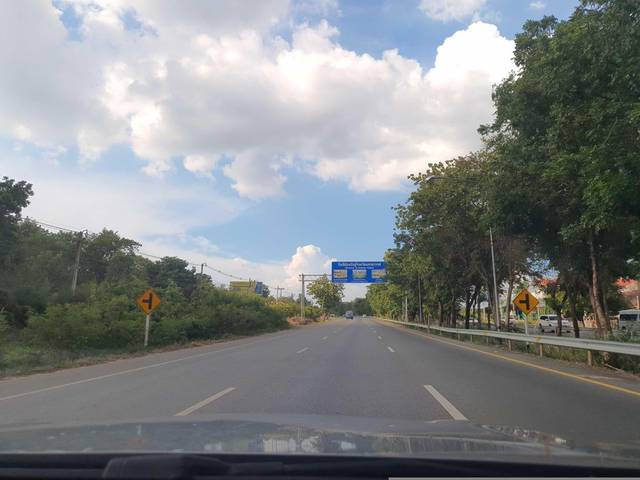
Region: Thailand
Coordinates: 15.64, 100.133